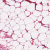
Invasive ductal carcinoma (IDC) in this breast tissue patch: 0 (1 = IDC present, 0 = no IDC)